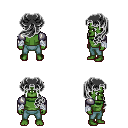
a pixel art fantasy rpg character, male body template, orc, green skin, steel arm armor, teal pants, gray princess hairstyle, white cloth bandages, four views (front, back, left, right), 2x2 character sprite sheet, small pixel art, hard edges, no anti-aliasing